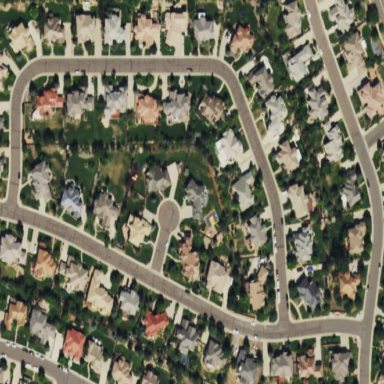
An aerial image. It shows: This residential area consists of single-family homes.